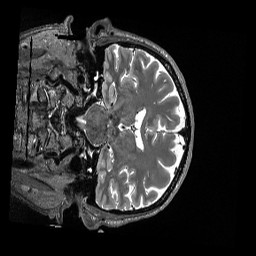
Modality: T2w
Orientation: coronal
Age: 72
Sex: male
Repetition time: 3.2 s
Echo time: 0.563 s